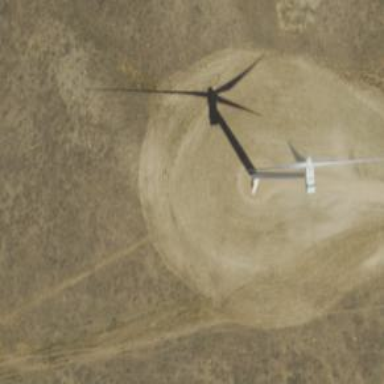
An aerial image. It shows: Wind power generator with horizontal axis wind turbine manufactured by Vestas.